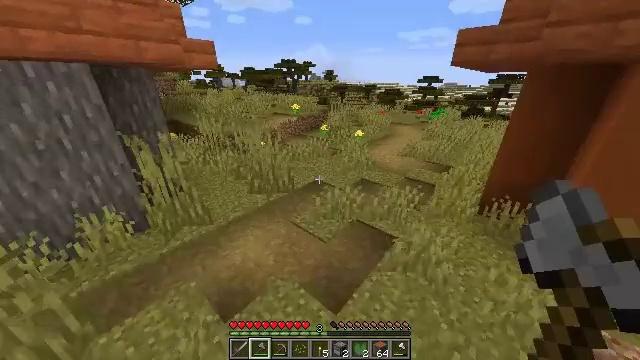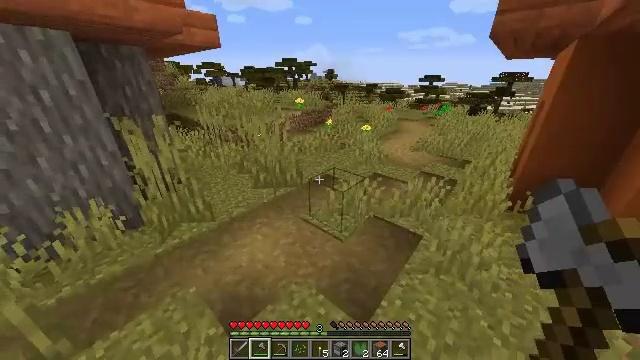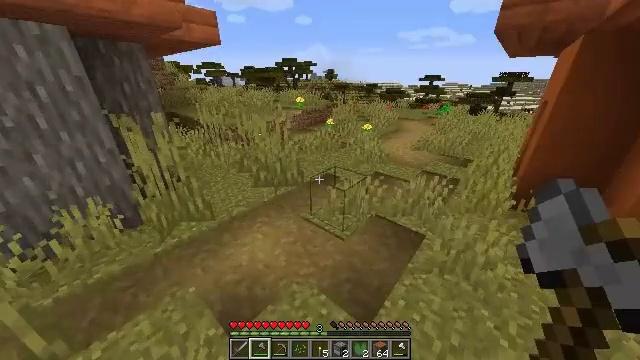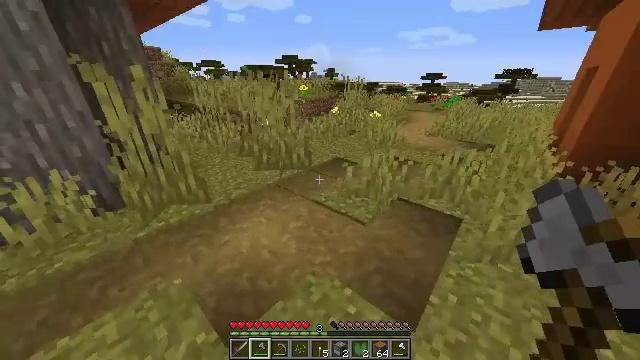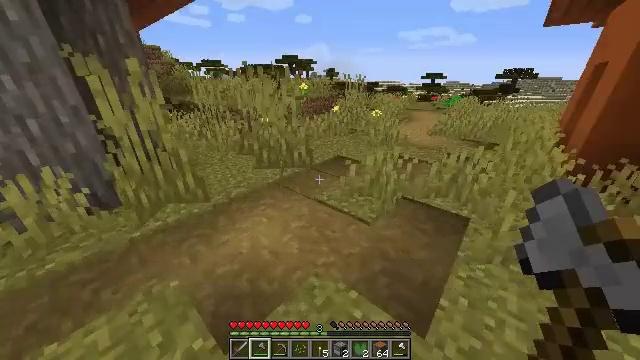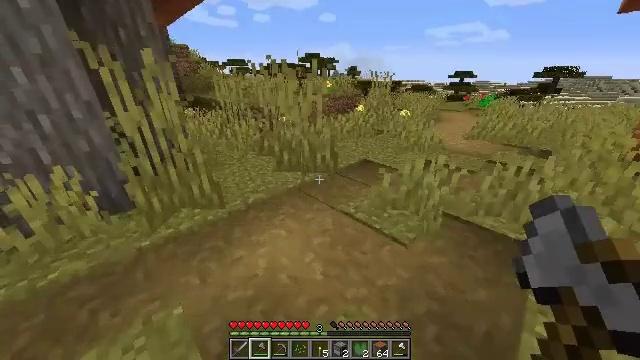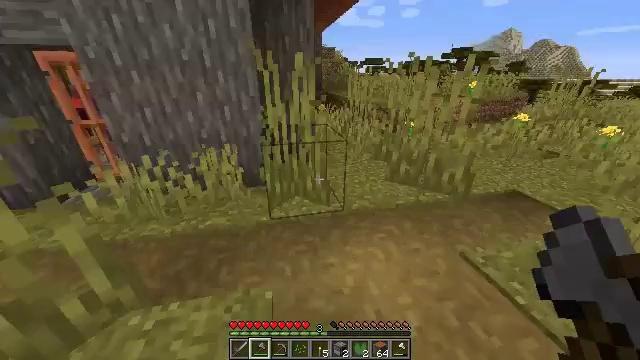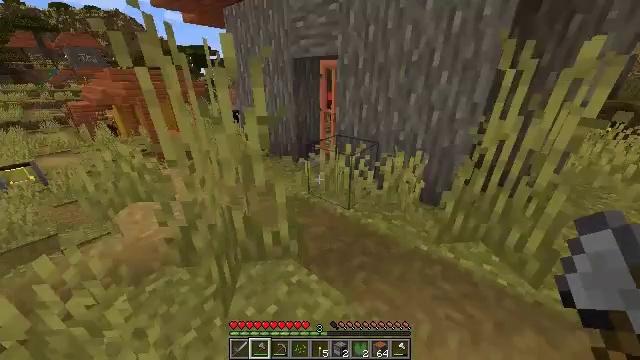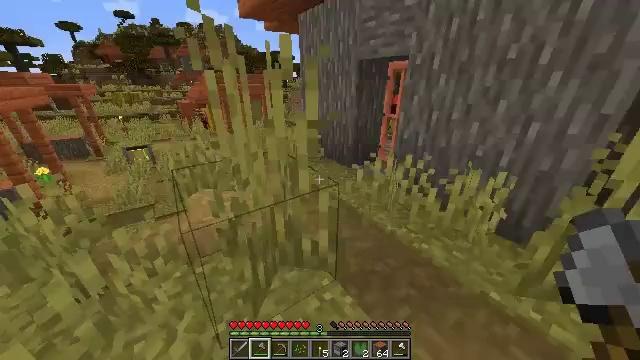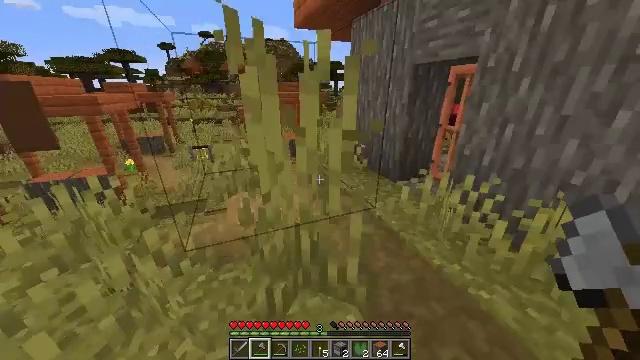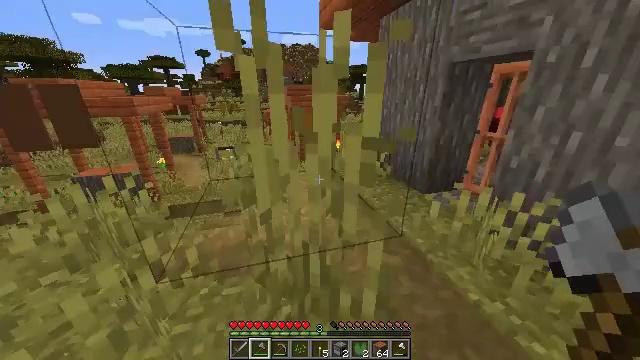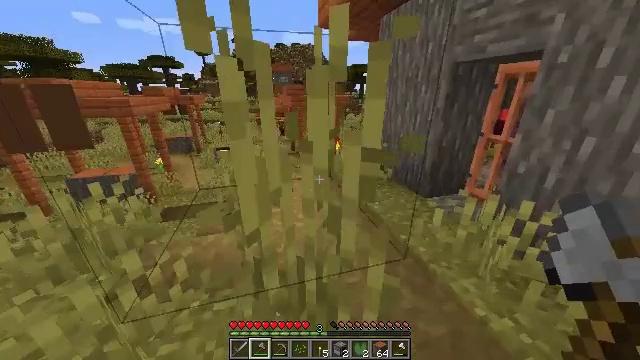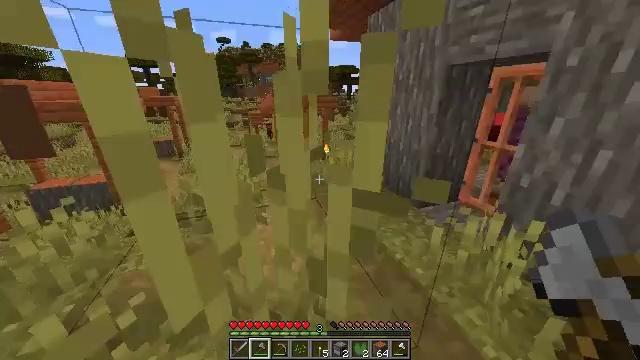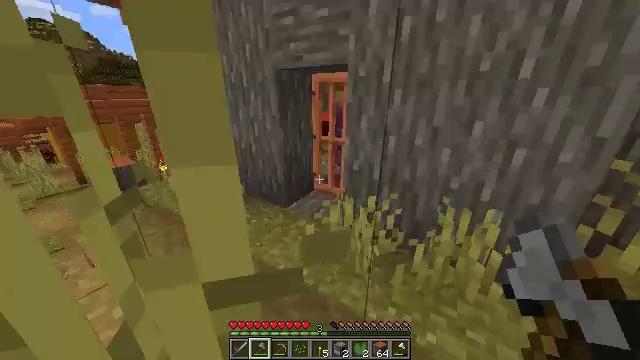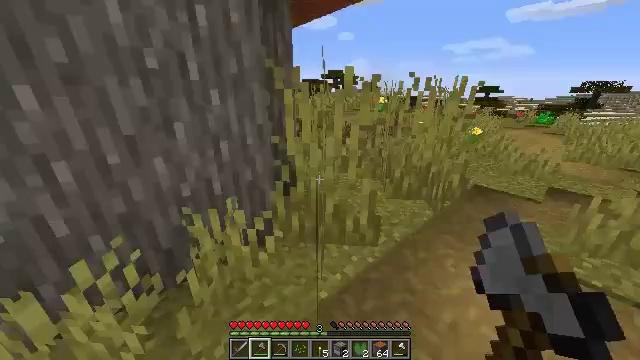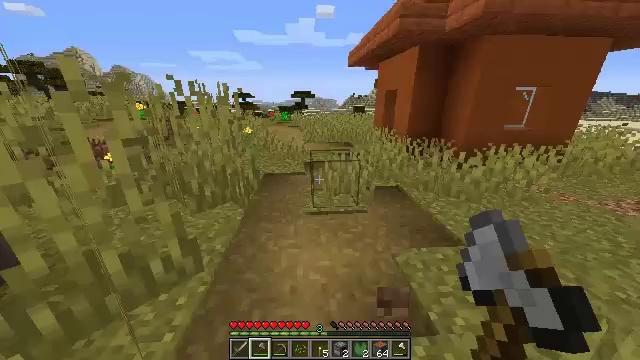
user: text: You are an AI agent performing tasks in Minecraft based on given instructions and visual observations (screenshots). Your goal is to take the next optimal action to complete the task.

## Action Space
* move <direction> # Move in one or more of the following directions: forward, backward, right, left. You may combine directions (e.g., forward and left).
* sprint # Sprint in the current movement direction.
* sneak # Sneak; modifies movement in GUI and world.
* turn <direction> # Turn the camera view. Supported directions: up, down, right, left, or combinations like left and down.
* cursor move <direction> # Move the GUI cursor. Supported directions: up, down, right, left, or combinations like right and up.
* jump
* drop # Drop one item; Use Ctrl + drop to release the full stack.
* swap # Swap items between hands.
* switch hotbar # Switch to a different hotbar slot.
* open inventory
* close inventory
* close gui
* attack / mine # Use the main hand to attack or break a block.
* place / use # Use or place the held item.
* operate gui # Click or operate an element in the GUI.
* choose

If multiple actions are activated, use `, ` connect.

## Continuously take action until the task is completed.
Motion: motion action
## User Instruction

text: Collect the pumpkin by holding left button.
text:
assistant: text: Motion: move forward, jump
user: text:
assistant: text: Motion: move forward, jump
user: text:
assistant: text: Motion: move forward, jump
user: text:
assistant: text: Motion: move forward
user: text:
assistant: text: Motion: move forward, turn left
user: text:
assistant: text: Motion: move forward, turn left
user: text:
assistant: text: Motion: move forward, turn left
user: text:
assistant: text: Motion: move forward, turn left
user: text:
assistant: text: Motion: move forward, turn left and up
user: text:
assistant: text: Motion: move forward, turn left
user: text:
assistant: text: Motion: move forward
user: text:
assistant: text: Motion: move forward, turn right
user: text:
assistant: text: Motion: move forward, turn right
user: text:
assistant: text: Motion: move forward, turn right
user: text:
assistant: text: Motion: move forward and move right, turn right and up
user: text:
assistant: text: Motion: move forward and move right, turn right and up
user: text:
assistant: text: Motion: move forward and move right
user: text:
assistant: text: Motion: move forward and move right
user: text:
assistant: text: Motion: move forward and move right
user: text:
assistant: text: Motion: move forward, turn left
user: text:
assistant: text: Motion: move forward, turn left
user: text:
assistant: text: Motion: move forward, turn left
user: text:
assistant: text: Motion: move forward, sprint, turn left and up
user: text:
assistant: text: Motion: move forward, sprint, turn left
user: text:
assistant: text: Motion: move forward, sprint, jump
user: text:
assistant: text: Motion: move forward, sprint, jump
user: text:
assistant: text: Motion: move forward, jump
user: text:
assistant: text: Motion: move forward, jump
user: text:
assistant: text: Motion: move forward, jump
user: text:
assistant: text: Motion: move forward, jump